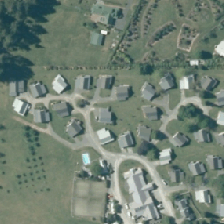
Land cover: urban_build_up